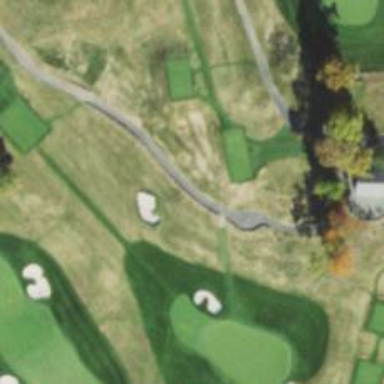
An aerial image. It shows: Path for both roads and golfers.